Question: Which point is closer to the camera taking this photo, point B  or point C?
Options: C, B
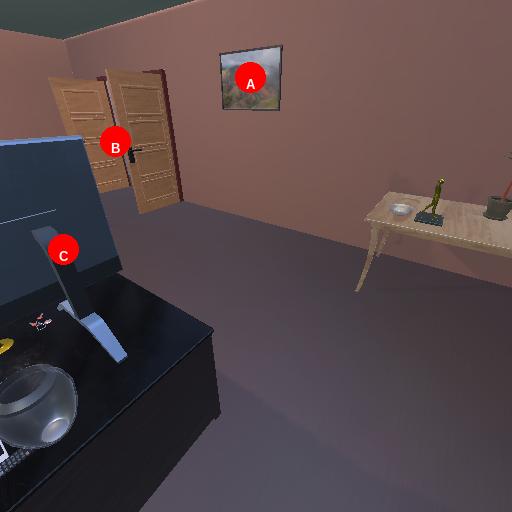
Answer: C